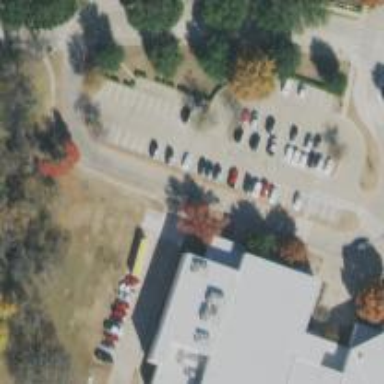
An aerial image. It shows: Parking space is available.